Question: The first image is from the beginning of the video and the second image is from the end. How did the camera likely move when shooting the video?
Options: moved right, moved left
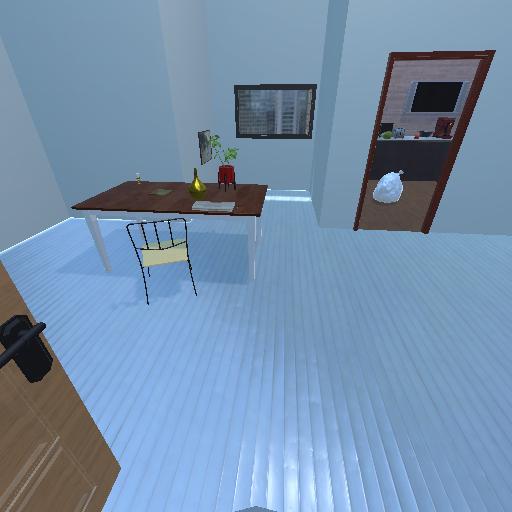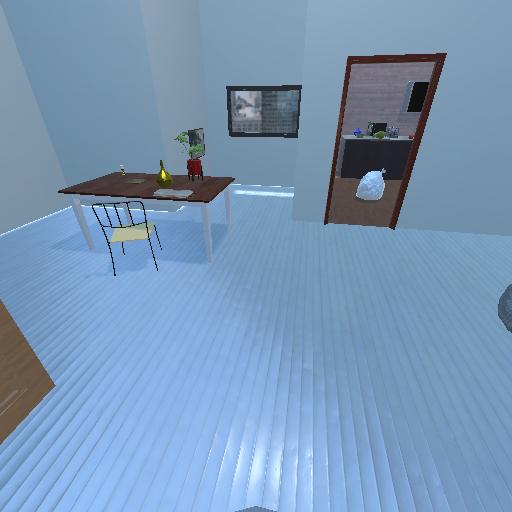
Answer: moved right